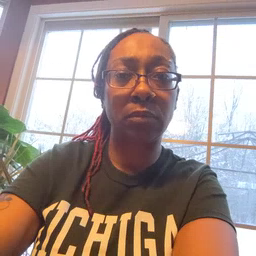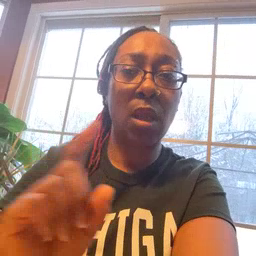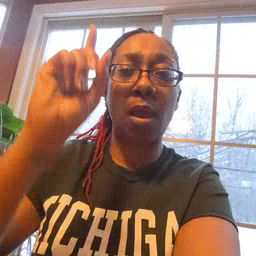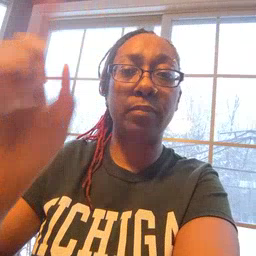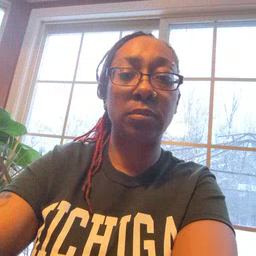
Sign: up